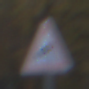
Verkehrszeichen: SeitenwindVonRechts
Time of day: SunriseSunset
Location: Outdoor (Nature)
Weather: PartlyCloudy
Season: Autumn
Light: Natural